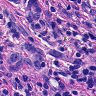
Metastatic tissue present: yes